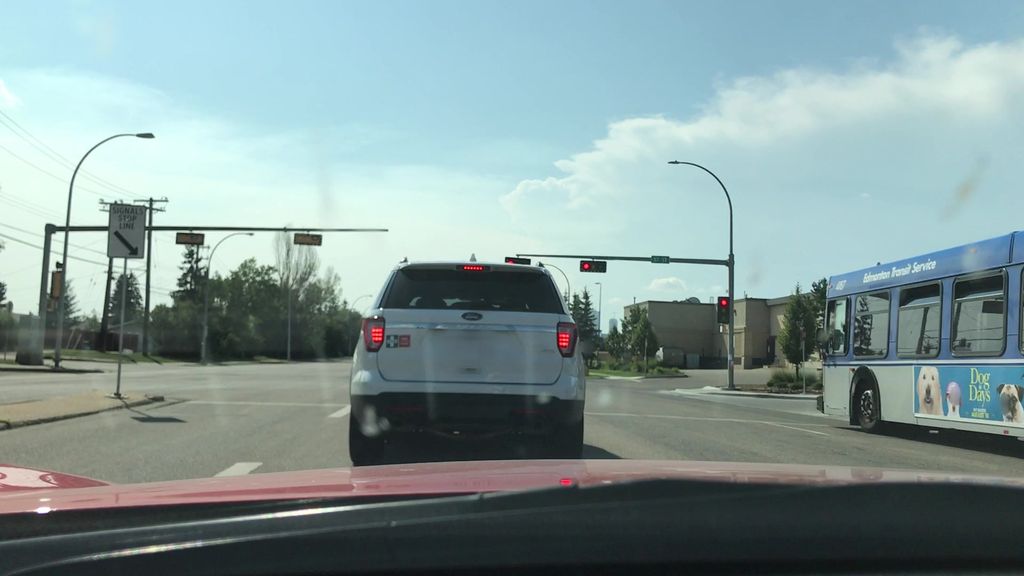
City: edmonton